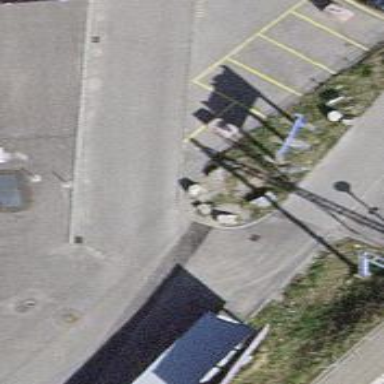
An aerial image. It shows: Bollard.